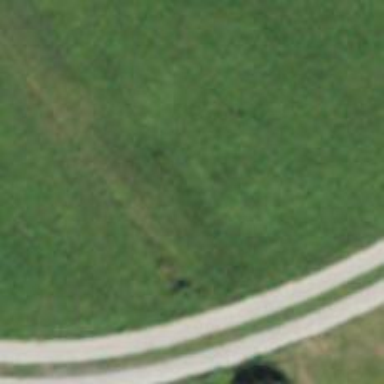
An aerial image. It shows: Culvert tunnel.